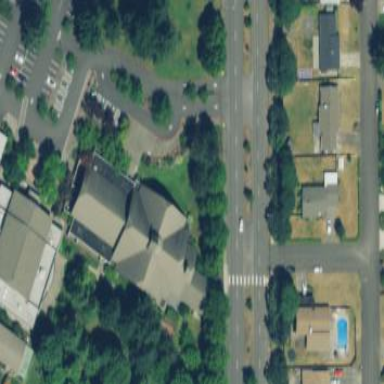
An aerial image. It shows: Beautiful church building.